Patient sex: M
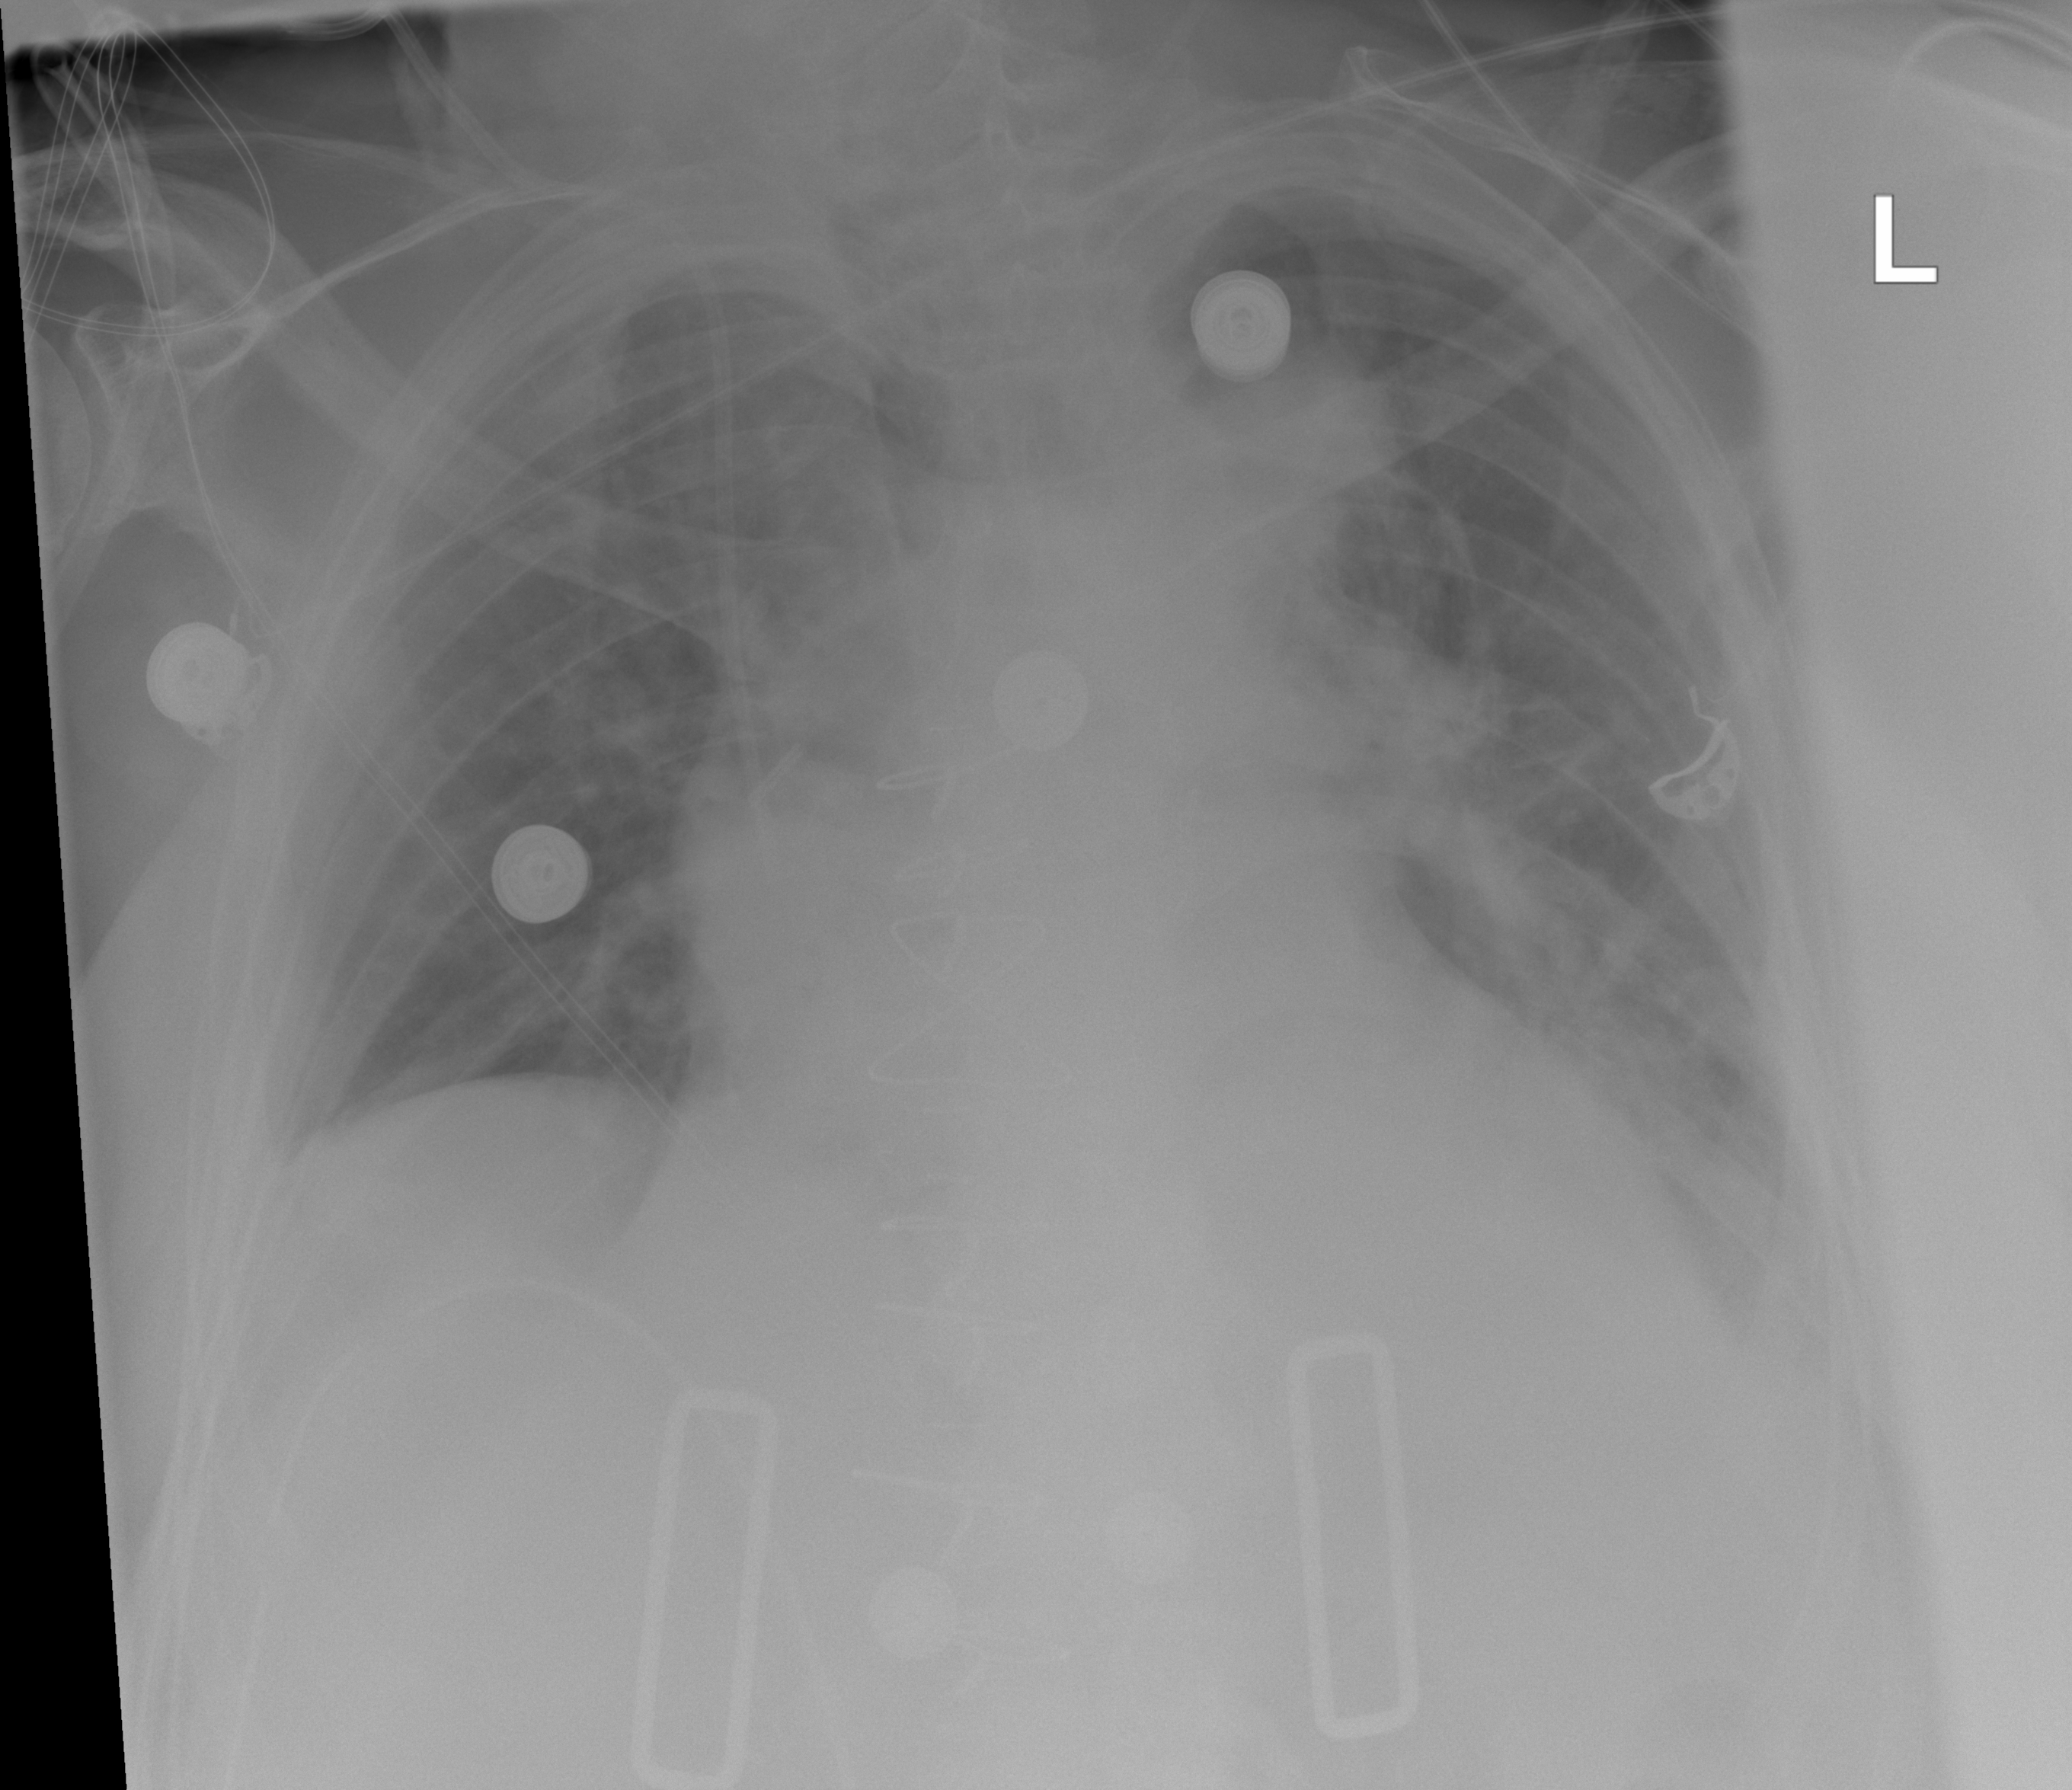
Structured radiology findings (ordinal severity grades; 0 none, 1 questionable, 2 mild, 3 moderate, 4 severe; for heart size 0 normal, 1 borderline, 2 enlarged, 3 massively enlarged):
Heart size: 2
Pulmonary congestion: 2
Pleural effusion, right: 0
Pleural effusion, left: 0
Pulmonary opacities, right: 0
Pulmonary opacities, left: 2
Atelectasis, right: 0
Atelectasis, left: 2